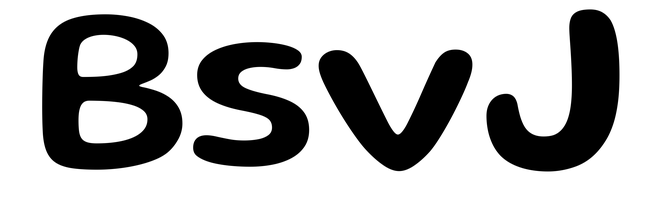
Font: Gluten_Medium